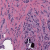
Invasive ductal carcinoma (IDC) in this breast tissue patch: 1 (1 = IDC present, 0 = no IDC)